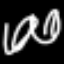
Label: squiggle